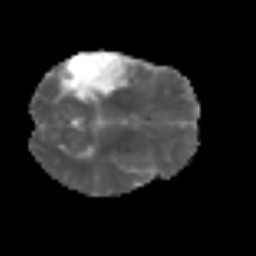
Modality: MD
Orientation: axial
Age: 59
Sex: female
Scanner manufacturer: siemens
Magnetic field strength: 3 T
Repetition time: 3.2 s
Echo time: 0.081 s